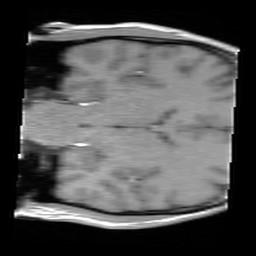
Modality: FLASH
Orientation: coronal
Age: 38
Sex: male
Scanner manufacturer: siemens
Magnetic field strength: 3 T
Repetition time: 0.245 s
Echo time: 0.0026 s